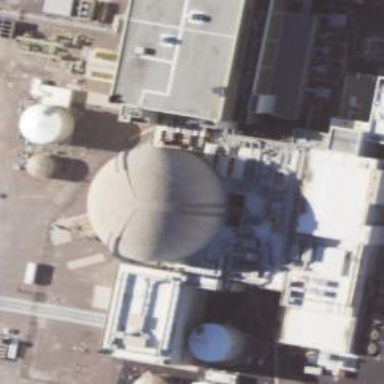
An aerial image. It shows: Nuclear power generator.